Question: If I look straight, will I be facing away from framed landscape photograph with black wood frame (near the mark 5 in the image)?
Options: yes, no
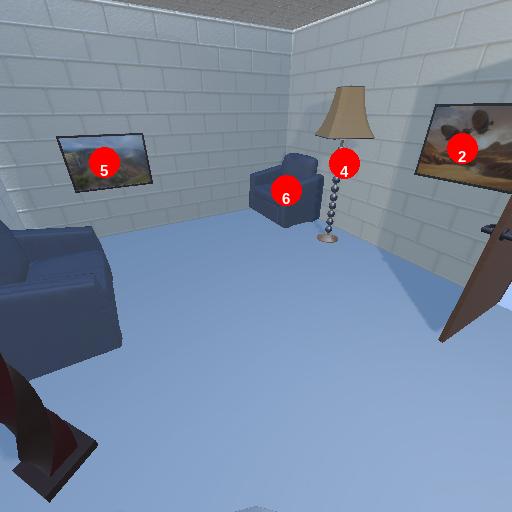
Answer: yes